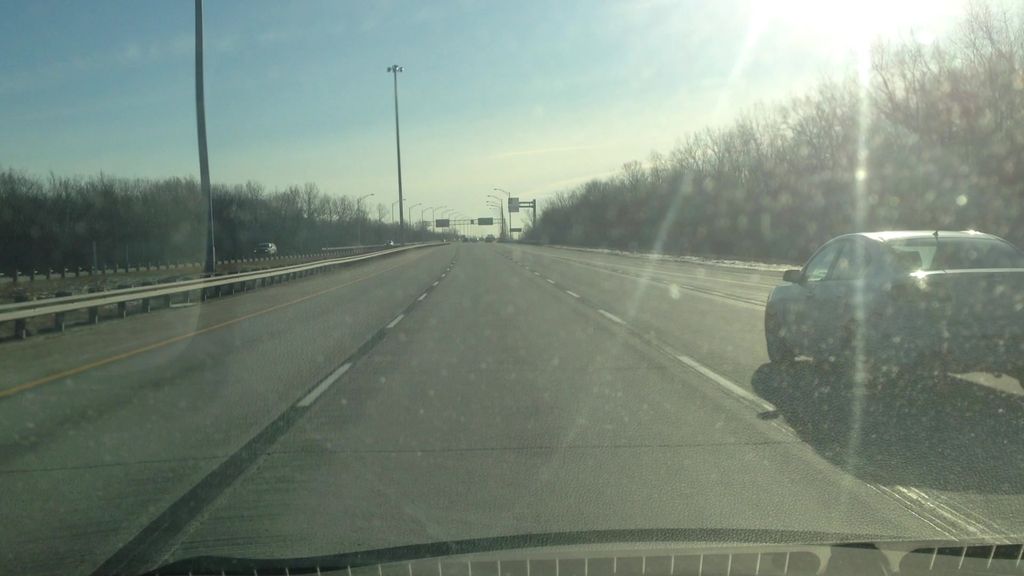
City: montreal